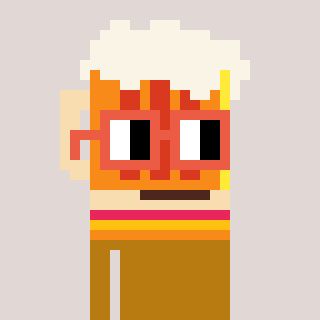
a pixel art character with square orange glasses, a beer-shaped head and a gold-colored body on a warm background